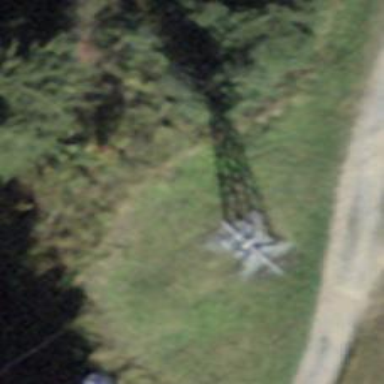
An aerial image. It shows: Pylon used for aerialway.